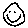
Label: smiley face